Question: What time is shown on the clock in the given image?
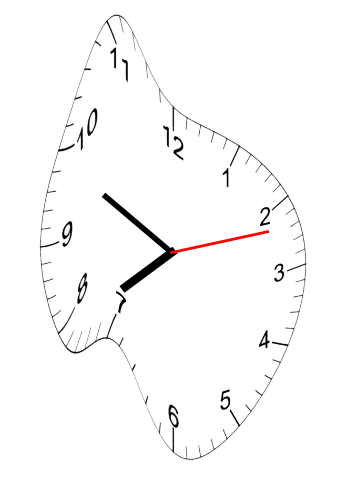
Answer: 07:49:12